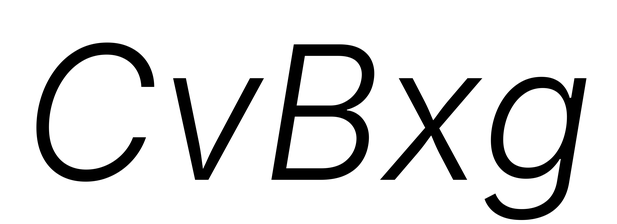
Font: Inter-Italic_Light_Italic